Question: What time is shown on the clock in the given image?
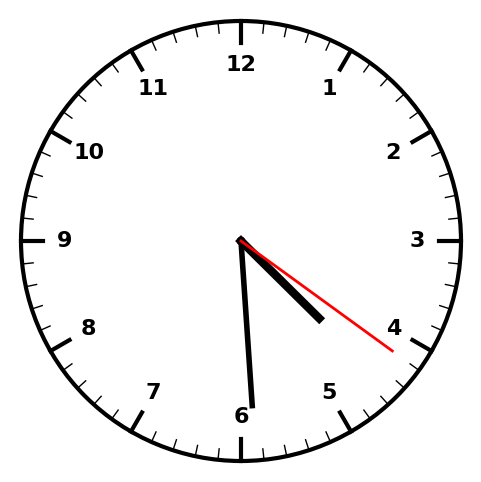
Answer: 04:29:21